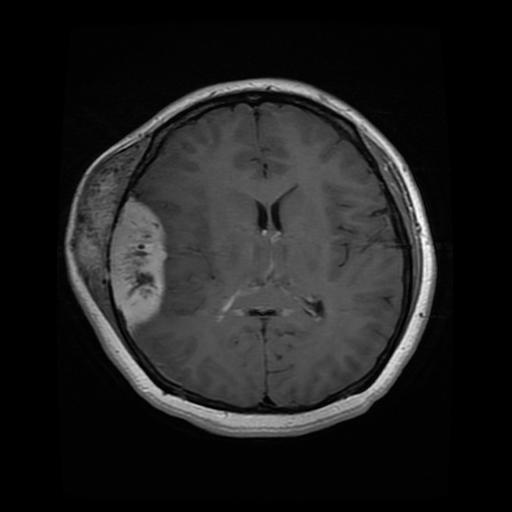
Label: meningioma